Aerial crown-view tile of a tropical tree (Barro Colorado Island, Panama), acquired 20241112:
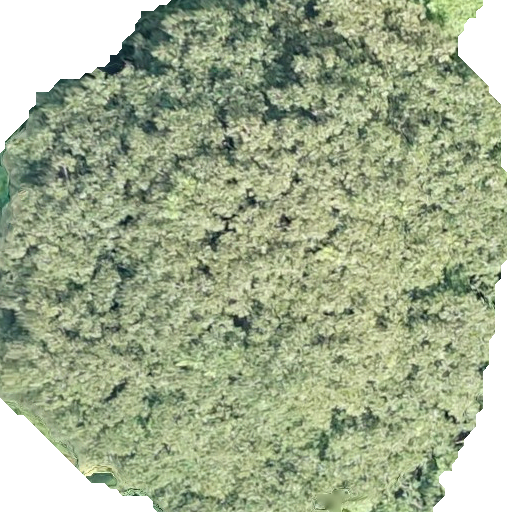
Species: Dipteryx oleifera
GBIF accepted scientific name: Dipteryx oleifera
Crown area: 395.758 m²